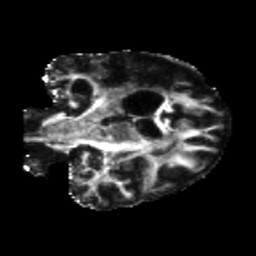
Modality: FA
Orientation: coronal
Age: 51
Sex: female
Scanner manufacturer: siemens
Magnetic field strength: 3 T
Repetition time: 5.25 s
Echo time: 0.08 s